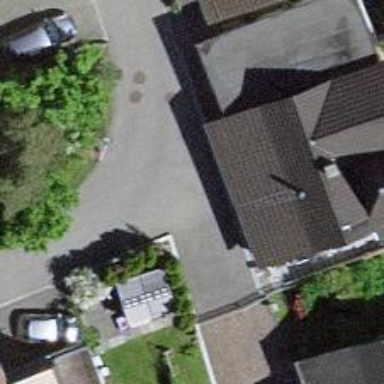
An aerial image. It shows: Asphalt road in residential area.